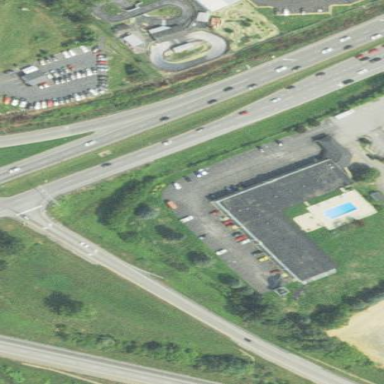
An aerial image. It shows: Motel building.